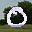
Label: 0